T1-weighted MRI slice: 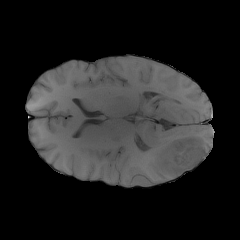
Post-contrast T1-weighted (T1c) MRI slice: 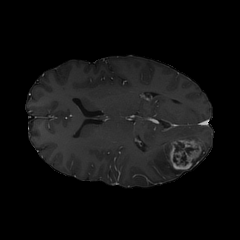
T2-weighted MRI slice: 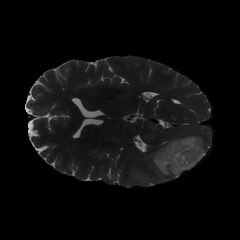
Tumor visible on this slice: yes